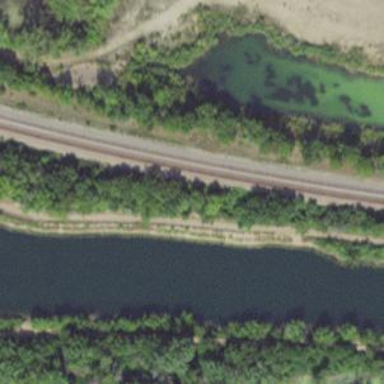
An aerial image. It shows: Railway track.